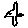
Label: bird